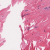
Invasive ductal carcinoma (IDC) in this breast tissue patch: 0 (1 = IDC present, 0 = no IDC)